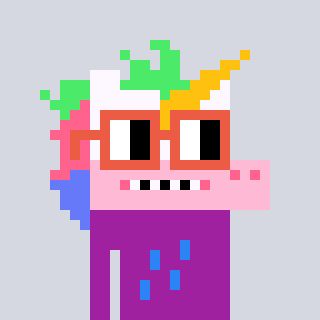
a pixel art character with square orange glasses, a unicorn-shaped head and a magenta-colored body on a cool background